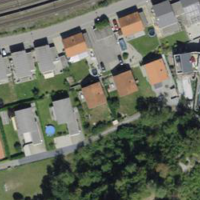
EUNIS habitat code: 54
Species observed at this site:
Hippophae rhamnoides